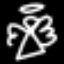
Label: angel